Interaction volume radius: 10 \u00c5
Interaction volume height: 10 \u00c5
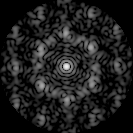
Disorder parameter: 0.5457